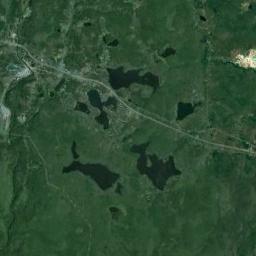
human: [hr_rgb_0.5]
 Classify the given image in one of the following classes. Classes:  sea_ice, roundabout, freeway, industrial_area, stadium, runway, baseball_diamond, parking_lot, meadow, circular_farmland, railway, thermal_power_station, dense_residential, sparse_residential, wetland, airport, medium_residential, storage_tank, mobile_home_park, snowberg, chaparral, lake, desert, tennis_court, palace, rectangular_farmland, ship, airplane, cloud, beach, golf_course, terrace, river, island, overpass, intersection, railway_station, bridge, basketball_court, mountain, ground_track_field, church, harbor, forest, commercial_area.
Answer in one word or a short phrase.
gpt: lake